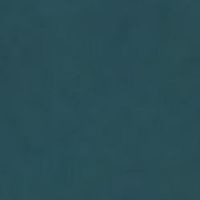
EUNIS habitat code: 14
Species observed at this site:
Caltha palustris